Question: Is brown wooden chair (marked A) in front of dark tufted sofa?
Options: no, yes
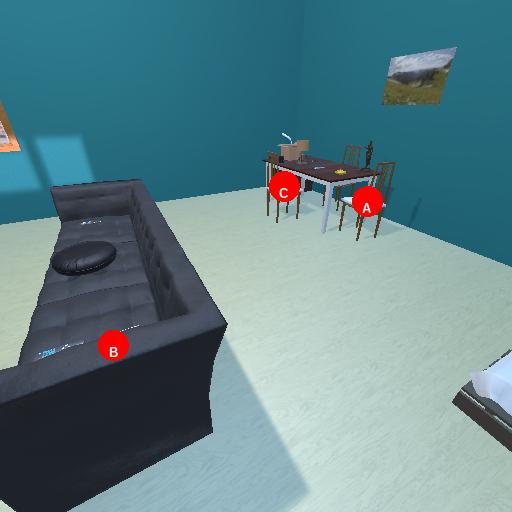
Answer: no